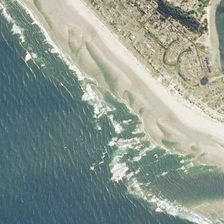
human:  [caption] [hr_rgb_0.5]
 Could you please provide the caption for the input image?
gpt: a piece of ocean is near yellow beach and many buildings .

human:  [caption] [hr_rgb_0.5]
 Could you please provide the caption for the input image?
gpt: a piece of ocean is near yellow beach and many buildings .

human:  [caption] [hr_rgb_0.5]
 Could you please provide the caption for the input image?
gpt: a piece of ocean is near yellow beach and many buildings .

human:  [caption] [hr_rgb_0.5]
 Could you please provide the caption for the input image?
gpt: a piece of ocean is near yellow beach and many buildings .

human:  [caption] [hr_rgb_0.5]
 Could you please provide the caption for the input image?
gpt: a piece of ocean is near yellow beach and many buildings .